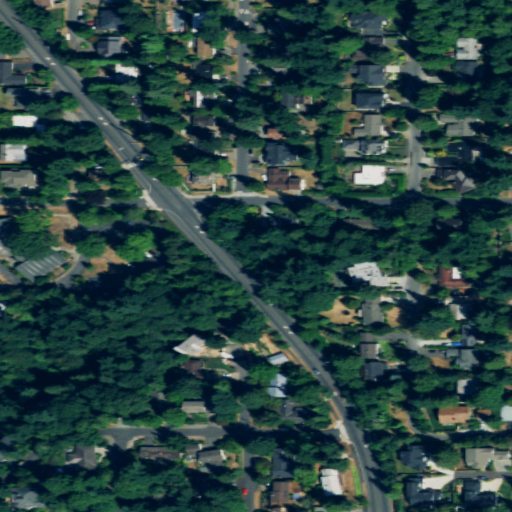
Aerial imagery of island in Washington named Mercer Island containing low intensity development, medium intensity development, open development, evergreen forest, deciduous forest, and high intensity development